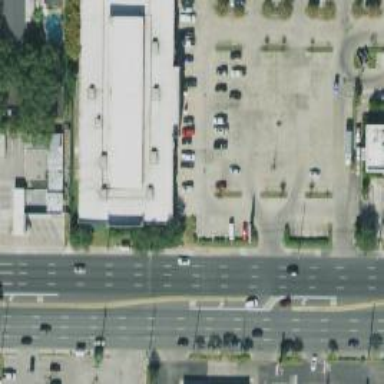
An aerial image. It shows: Parking space.